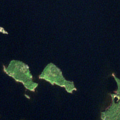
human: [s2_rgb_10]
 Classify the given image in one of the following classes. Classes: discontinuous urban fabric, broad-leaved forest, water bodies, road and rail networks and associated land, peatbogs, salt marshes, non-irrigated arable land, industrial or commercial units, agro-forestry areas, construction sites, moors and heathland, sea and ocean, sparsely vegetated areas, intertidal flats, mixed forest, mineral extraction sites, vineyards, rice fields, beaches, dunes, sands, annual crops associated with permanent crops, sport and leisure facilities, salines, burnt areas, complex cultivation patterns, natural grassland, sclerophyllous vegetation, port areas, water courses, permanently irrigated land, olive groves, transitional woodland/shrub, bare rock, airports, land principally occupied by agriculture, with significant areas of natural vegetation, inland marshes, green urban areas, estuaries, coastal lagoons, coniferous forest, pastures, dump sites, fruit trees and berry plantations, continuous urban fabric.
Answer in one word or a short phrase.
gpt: coniferous forest, water bodies